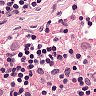
Metastatic tissue present: no